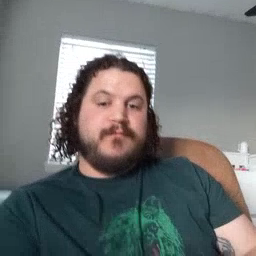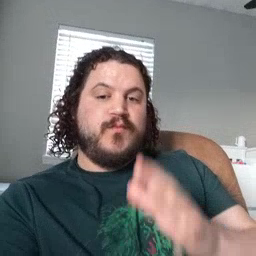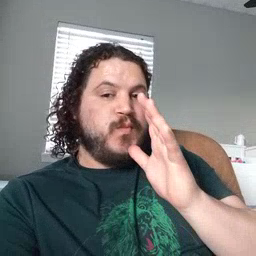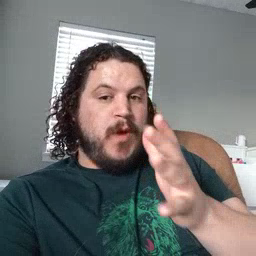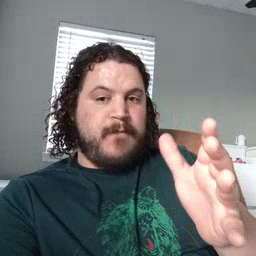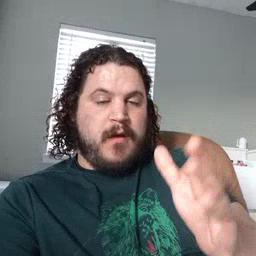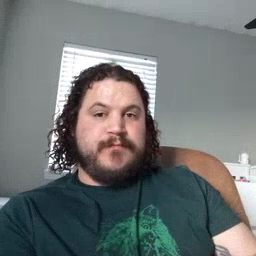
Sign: grandma